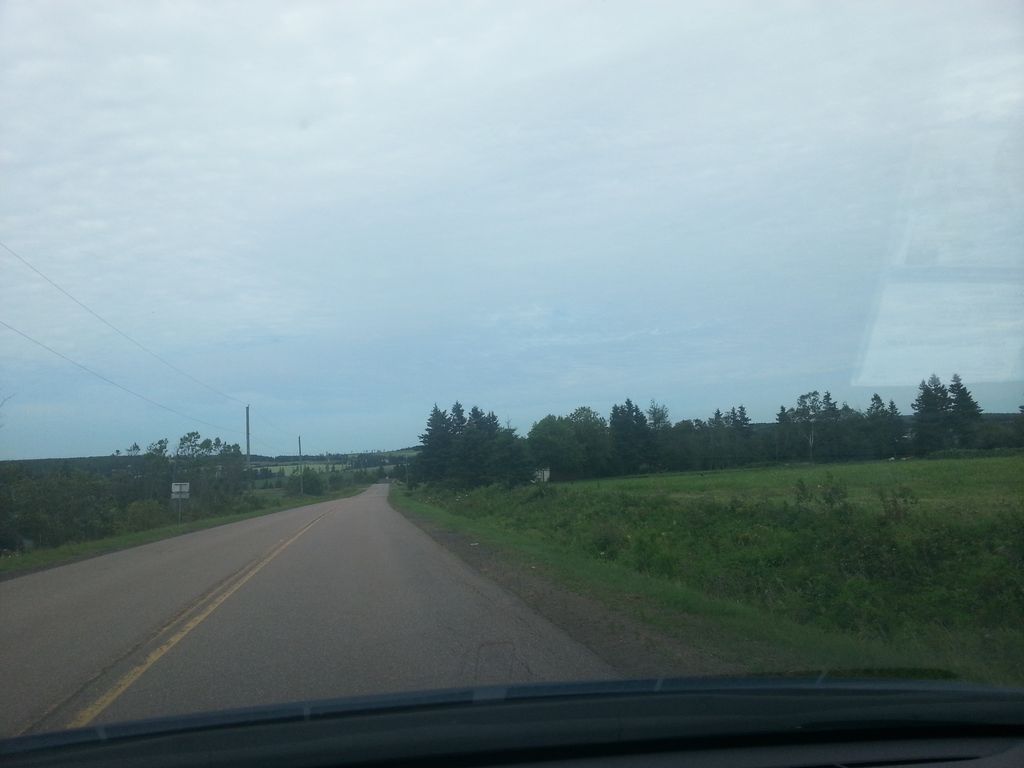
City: charlottetown